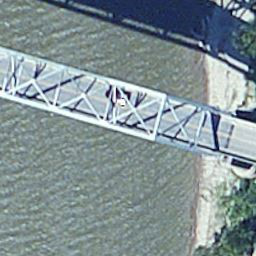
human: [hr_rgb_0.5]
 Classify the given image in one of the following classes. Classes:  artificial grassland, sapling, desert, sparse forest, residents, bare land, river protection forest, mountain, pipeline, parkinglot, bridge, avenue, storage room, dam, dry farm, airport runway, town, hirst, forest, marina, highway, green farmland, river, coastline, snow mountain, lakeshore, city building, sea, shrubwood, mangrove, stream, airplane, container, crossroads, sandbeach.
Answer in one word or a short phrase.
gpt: bridge